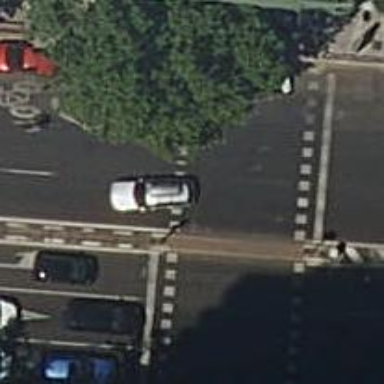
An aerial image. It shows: Crossing with traffic signals.